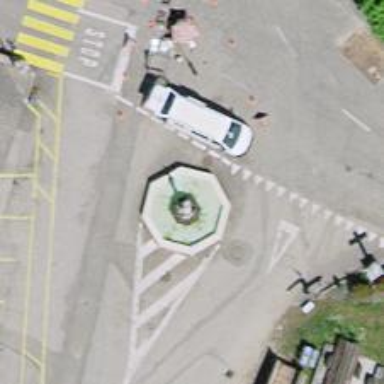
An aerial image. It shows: Beautiful fountain.